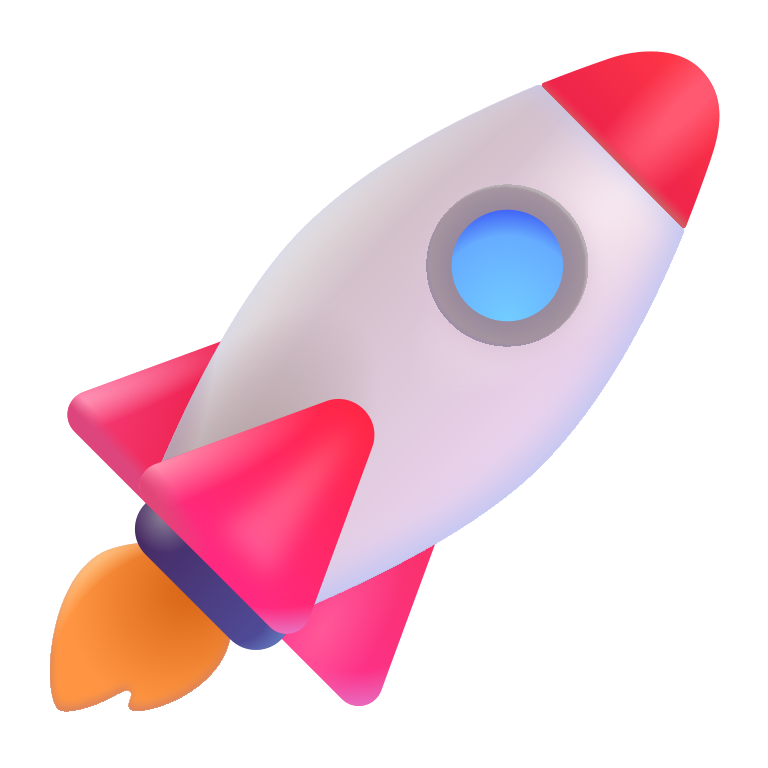
rocket color